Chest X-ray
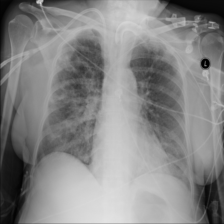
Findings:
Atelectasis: negative
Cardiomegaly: negative
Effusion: negative
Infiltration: positive
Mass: negative
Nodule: negative
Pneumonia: positive
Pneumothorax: negative
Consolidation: negative
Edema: negative
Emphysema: negative
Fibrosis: negative
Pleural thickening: negative
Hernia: negative